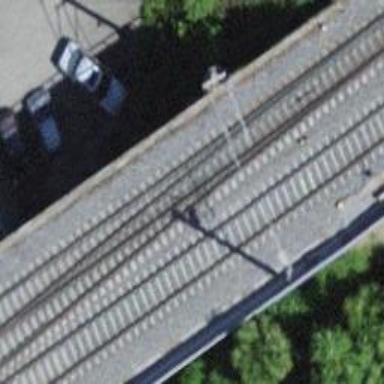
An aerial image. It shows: Railway bridge with single electrified track. It serves as siding with contact line for electrification.